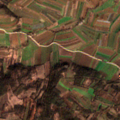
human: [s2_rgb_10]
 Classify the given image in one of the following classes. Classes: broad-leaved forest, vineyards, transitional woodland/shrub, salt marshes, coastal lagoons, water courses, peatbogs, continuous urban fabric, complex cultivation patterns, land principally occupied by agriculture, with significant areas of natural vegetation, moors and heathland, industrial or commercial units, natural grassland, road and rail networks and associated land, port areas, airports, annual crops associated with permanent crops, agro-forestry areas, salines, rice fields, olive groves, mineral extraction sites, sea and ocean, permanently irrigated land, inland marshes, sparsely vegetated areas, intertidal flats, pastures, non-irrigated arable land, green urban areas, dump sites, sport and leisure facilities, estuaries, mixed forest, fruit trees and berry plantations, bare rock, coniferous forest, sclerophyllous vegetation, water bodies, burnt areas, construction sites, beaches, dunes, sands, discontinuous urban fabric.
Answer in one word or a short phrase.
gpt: complex cultivation patterns, land principally occupied by agriculture, with significant areas of natural vegetation, broad-leaved forest, transitional woodland/shrub